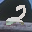
Label: 2